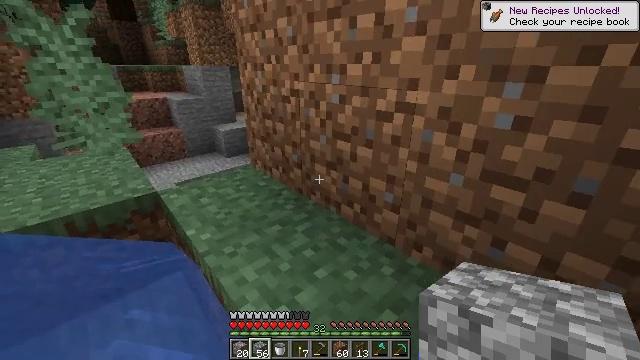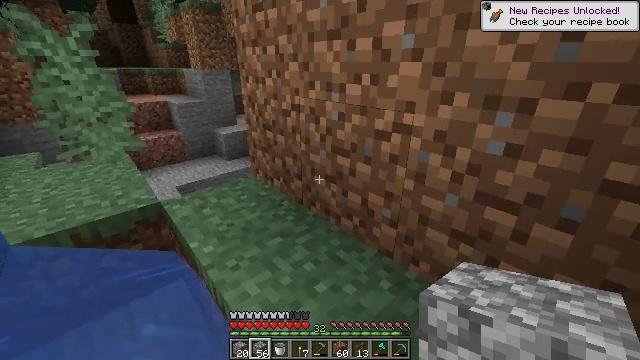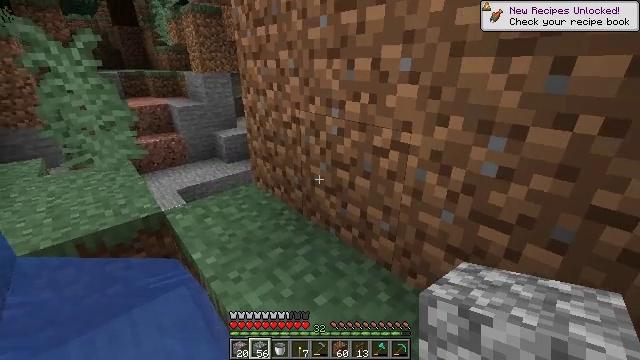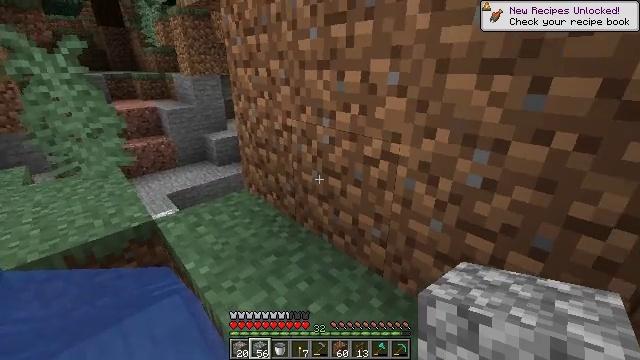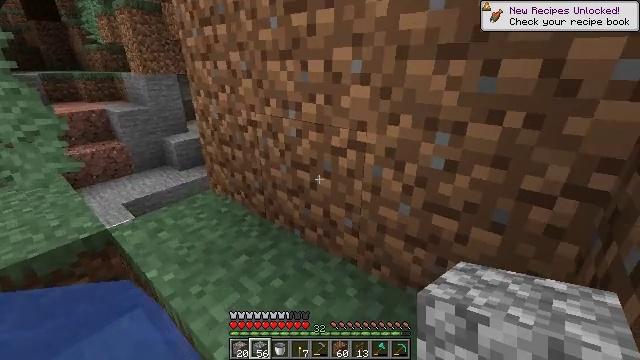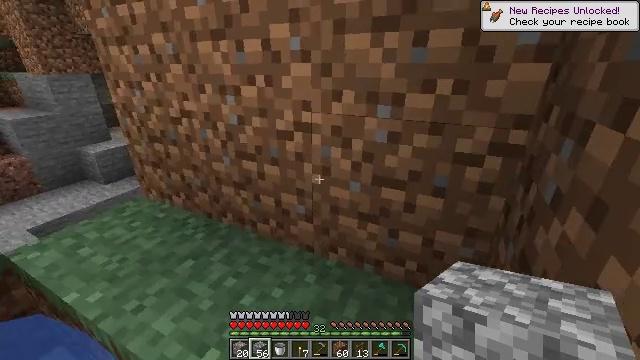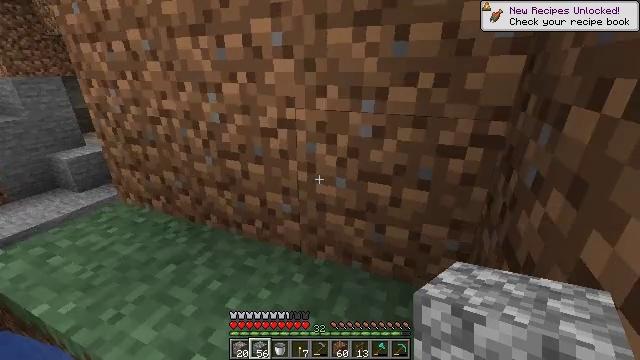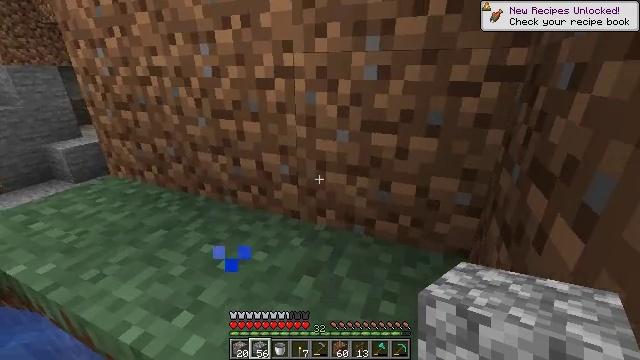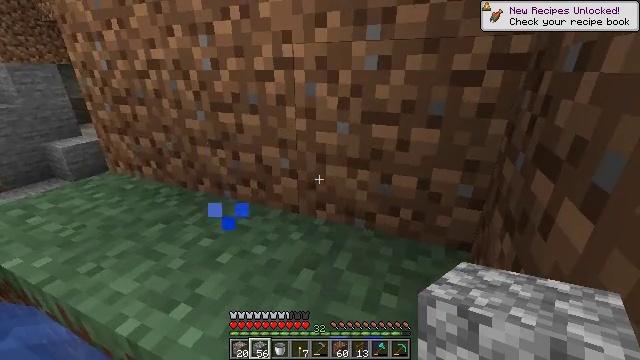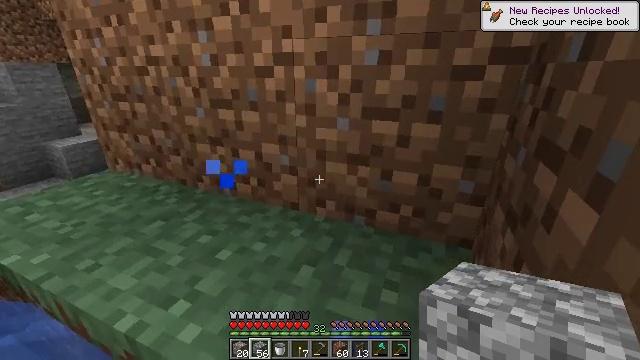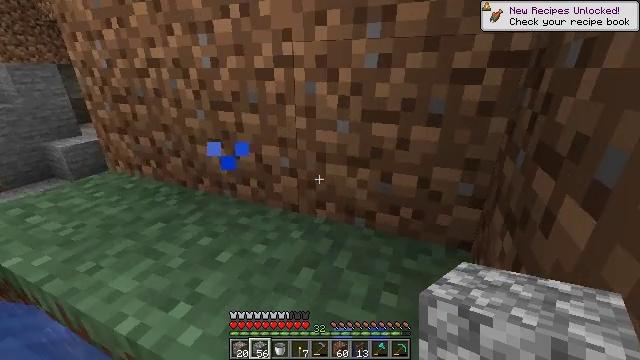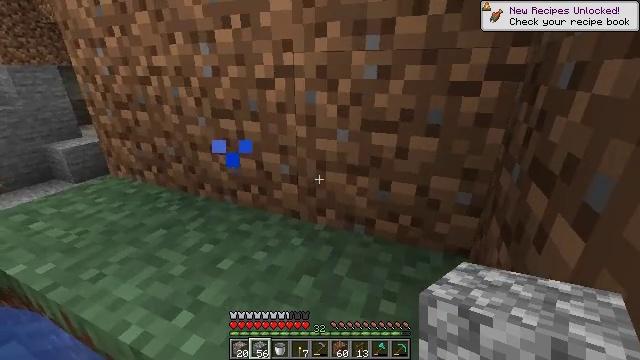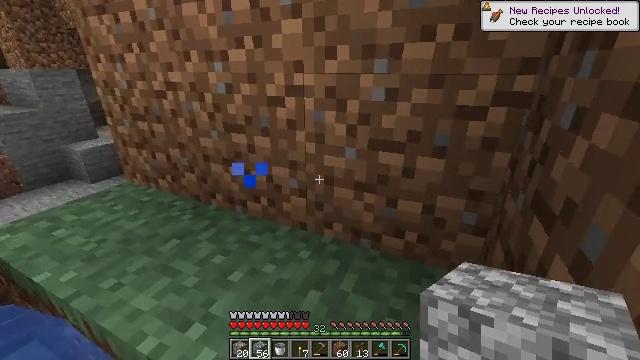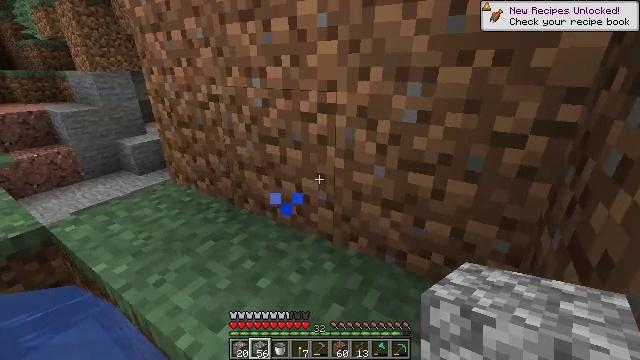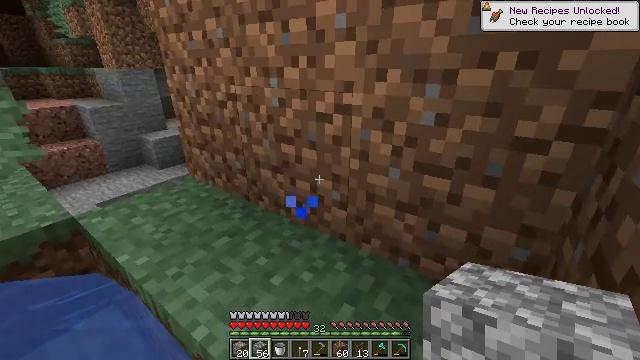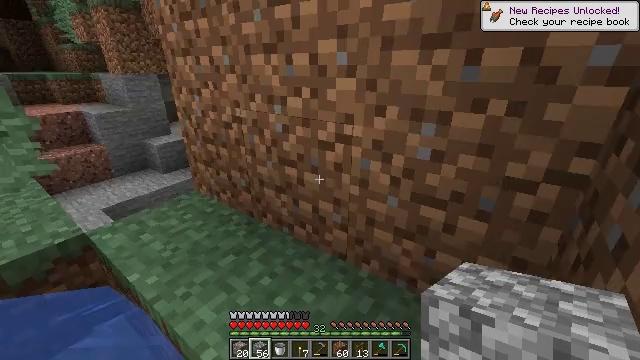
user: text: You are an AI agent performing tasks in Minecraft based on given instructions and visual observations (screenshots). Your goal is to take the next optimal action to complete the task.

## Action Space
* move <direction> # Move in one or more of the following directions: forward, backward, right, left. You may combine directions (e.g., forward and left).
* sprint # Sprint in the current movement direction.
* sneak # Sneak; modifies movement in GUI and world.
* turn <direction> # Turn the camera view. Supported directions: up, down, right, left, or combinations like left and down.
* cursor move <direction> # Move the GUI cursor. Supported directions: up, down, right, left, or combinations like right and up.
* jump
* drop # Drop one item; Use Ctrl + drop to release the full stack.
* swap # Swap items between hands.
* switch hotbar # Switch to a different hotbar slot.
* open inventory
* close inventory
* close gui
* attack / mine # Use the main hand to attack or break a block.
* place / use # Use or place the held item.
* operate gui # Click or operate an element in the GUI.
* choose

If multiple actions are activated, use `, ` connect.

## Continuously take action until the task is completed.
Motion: motion action
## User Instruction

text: Mine the composter block.
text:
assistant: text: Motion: move forward and move right, sprint, jump
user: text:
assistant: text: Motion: move forward and move right, sprint, jump
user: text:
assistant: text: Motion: move forward and move right, sprint, turn right, jump
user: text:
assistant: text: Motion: move forward and move right, sprint, turn right, jump
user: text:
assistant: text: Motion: move forward and move right, sprint, turn right, jump
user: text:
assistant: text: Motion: move forward and move right, sprint, turn right, jump
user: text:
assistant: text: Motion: move forward and move right, sprint, jump
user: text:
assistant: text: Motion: move forward and move right, sprint, jump
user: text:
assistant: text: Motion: move forward and move right, sprint, jump
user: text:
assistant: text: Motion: move forward and move right, sprint, jump
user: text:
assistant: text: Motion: move forward and move right, sprint, jump
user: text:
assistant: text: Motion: move forward and move right, sprint, turn left, jump
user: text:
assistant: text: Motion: move forward and move right, sprint, turn left, jump
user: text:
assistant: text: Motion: move forward and move right, sprint, turn left, jump
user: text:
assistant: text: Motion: move forward and move right, sprint, jump
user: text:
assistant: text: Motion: move forward and move right, sprint, turn left, jump
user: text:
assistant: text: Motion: move forward and move right, sprint, jump
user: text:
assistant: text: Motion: move forward and move right, sprint, jump
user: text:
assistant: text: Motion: move forward and move right, sprint, jump
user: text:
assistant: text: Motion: move forward, sprint, turn right, jump
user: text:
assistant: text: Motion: move forward, turn right and down, jump
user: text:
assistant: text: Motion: move forward, turn right, jump
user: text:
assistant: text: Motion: move forward and move left, turn right, jump
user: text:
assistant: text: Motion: move forward and move left, turn right, jump
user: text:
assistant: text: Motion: move forward and move left, turn right, jump
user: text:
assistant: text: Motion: move forward and move left, turn right, jump
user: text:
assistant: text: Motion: move forward and move left, sprint, jump
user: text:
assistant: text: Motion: move forward and move left, sprint, jump
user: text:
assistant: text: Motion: move forward and move left, sprint, jump
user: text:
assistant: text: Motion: move forward and move left, sprint, jump